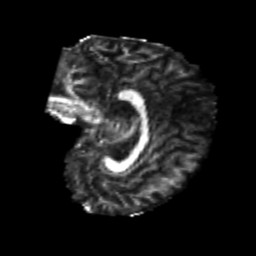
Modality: FA
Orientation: sagittal
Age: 20
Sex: female
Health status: healthy
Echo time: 0.074 s